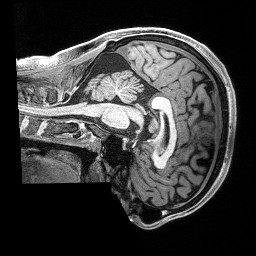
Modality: T1w
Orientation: sagittal
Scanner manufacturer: siemens
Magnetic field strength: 3 T
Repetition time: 2.4 s
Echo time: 0.00122 s